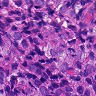
Metastatic tissue present: yes